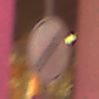
Verkehrszeichen: EndeSaemtlicherBegrenzungen
Umgebung: Outdoor, Urban
Tageszeit: Night
Wetter: Overcast
Licht: Artificial
Jahreszeit: Winter
Kontrast: MediumContrast